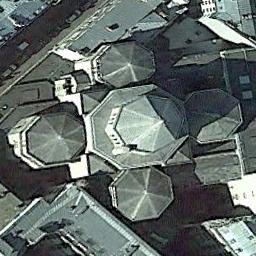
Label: church